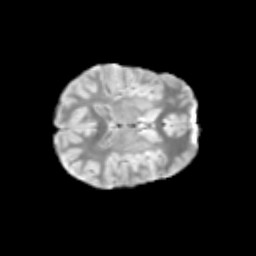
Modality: T2w
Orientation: axial
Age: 11
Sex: female
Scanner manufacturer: siemens
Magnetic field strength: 3 T
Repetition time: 3.8 s
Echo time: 0.07 s